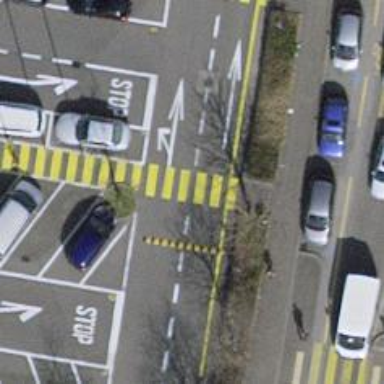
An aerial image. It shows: Uncontrolled zebra crossing.